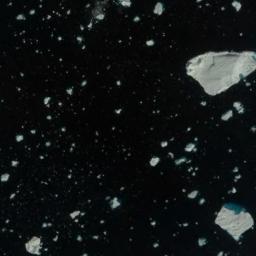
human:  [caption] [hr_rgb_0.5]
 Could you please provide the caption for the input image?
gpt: A large piece of ice and many small pieces of ice around it are scattered on the deep blue sea .

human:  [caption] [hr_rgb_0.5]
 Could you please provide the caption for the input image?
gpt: Two large pieces of sea ice and a lot of small pieces of sea ice float in the deep blue sea .

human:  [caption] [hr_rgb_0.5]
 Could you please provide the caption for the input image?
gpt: The sea is surrounded by sea ice .

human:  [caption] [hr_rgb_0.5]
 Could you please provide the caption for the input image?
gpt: There are many ice on the dark blue sea .

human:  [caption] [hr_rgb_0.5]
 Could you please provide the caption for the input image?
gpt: There are some pieces of sea ice .